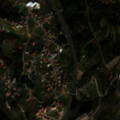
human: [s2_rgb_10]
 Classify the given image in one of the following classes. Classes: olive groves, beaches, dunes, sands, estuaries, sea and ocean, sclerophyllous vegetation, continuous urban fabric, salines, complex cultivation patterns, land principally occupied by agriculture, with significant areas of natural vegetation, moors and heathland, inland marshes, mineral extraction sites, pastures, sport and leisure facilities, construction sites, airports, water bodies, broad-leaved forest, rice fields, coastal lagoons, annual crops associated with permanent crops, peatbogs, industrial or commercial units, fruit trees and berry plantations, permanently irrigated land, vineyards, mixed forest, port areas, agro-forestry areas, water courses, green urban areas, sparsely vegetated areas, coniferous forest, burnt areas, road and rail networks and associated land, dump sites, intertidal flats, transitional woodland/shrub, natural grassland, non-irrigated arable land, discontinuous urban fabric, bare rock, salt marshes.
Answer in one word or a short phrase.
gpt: discontinuous urban fabric, olive groves, complex cultivation patterns, land principally occupied by agriculture, with significant areas of natural vegetation, coniferous forest, mixed forest